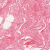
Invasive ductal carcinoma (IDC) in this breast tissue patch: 0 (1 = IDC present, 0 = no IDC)